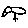
Label: bird